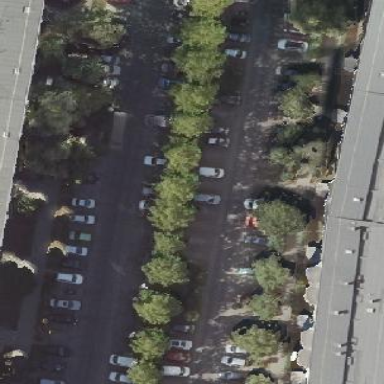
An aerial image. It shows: Street-side parking area with concrete surface.